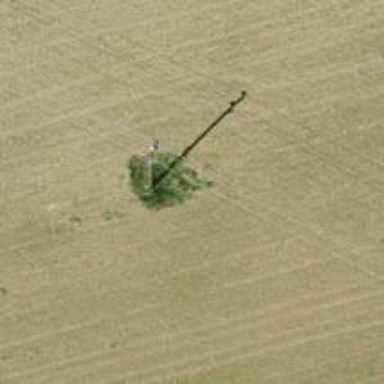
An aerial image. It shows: Power pole.